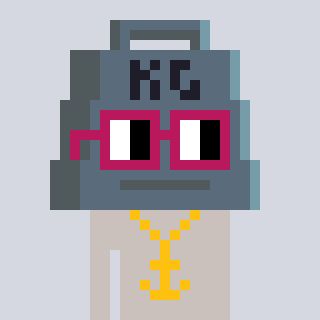
a pixel art character with square dark red glasses, a weight-shaped head and a foggrey-colored body on a cool background